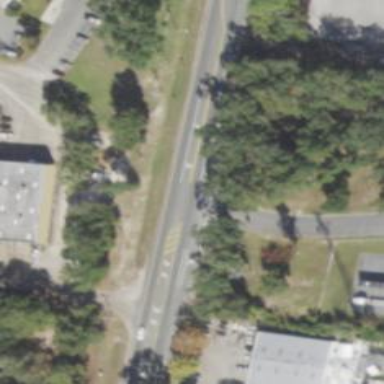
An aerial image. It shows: Primary road with asphalt surface.